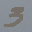
Label: 3